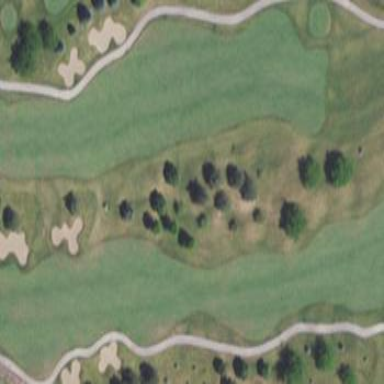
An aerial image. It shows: Golf fairway with grass surface.